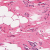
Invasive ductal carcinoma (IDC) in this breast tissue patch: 0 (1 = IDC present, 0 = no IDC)